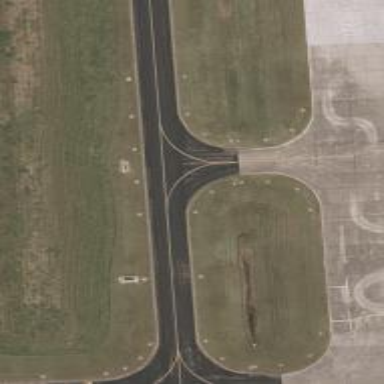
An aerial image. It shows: Image of taxiway at airport.